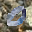
Label: 0